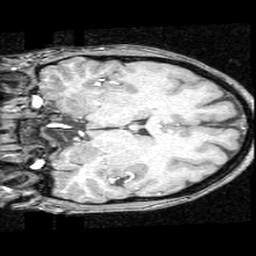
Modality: T1w
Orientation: coronal
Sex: female
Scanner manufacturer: ge
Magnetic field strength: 1.5 T
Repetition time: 21 s
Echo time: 0.008 s